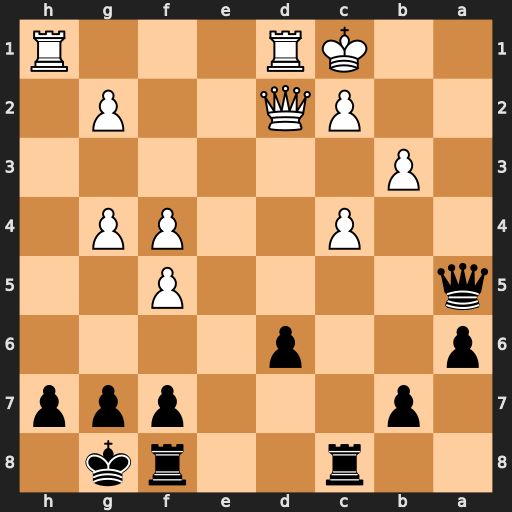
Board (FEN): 2r2rk1/1p3ppp/p2p4/q4P2/2P2PP1/1P6/2PQ2P1/2KR3R
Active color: b
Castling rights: -
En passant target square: -
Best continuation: Qa1#